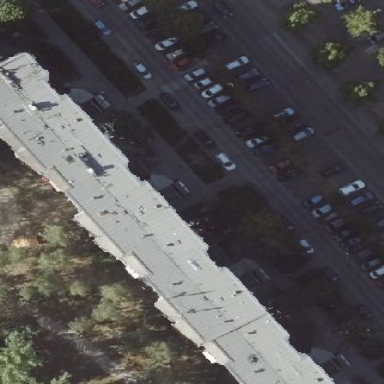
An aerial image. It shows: Residential building with flat roof. The roof is gray in color and made of tar paper.